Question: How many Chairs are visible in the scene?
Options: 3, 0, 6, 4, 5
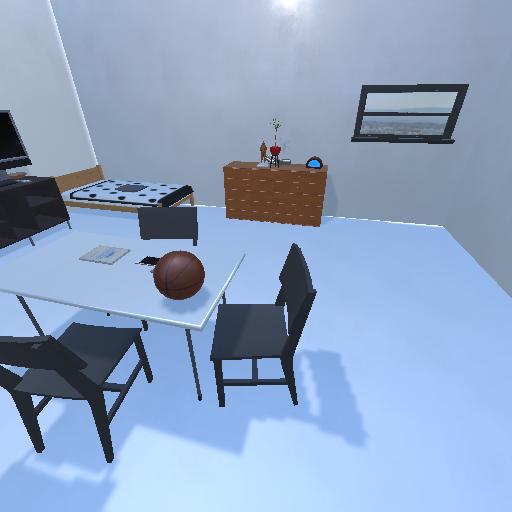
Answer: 3